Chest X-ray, PA view. Patient: 37 years old, sex M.
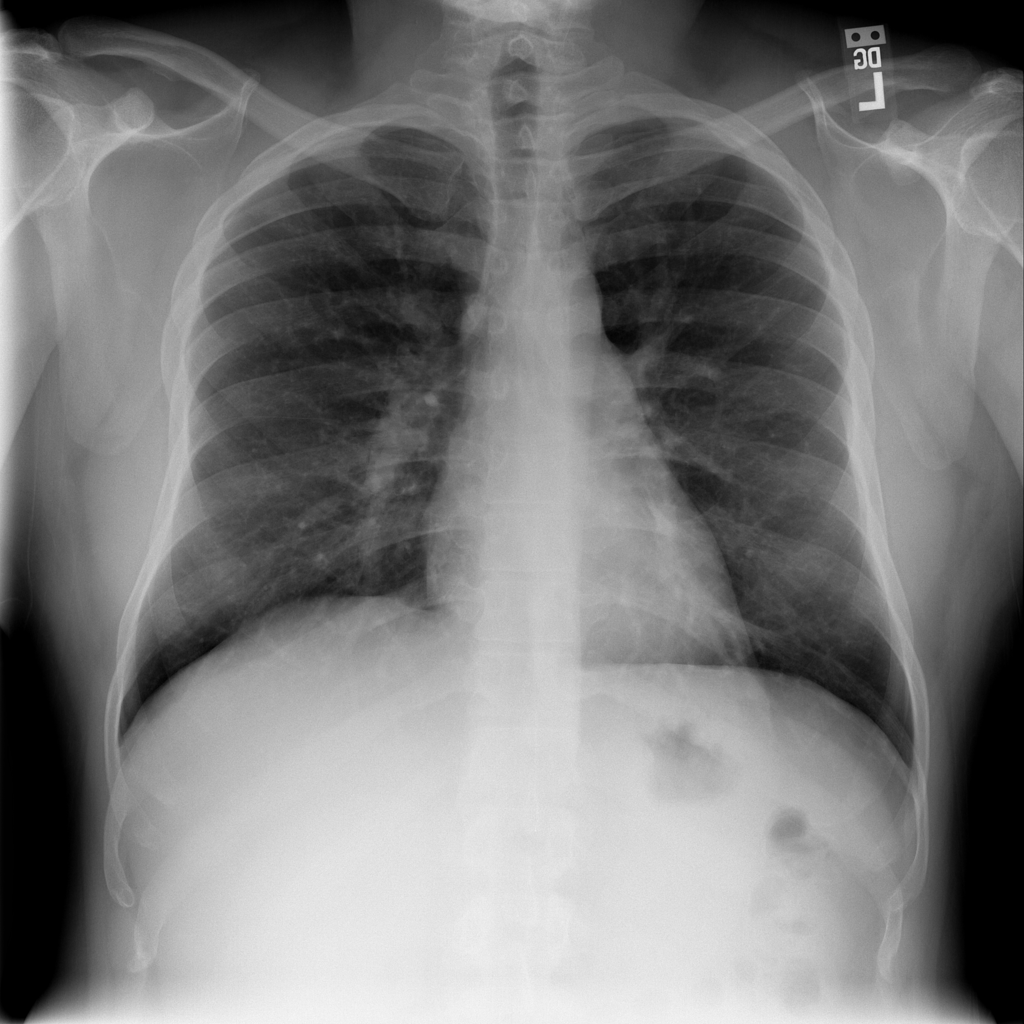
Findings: No Finding